Interaction volume radius: 5 \u00c5
Interaction volume height: 30 \u00c5
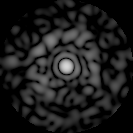
Disorder parameter: 0.8239